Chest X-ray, PA view. Patient: 35 years old, sex F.
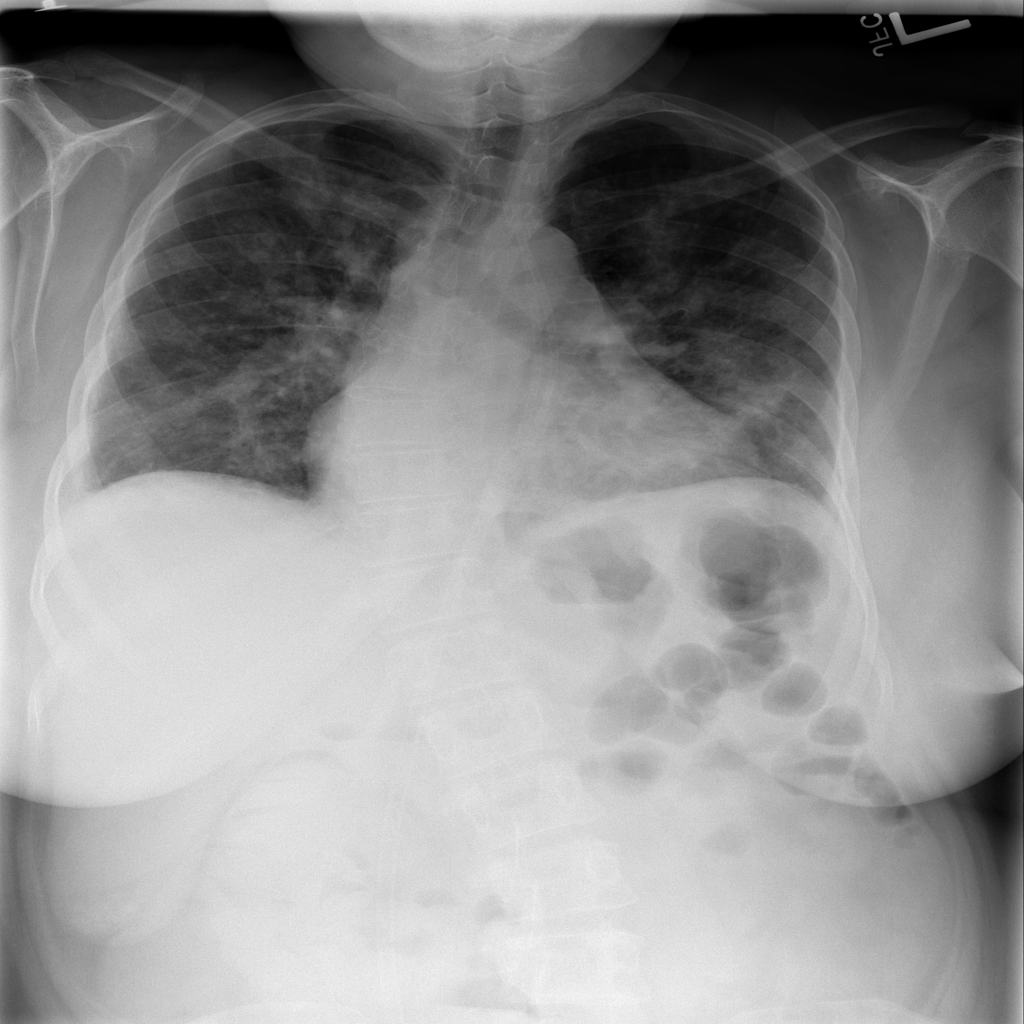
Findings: Effusion, Infiltration